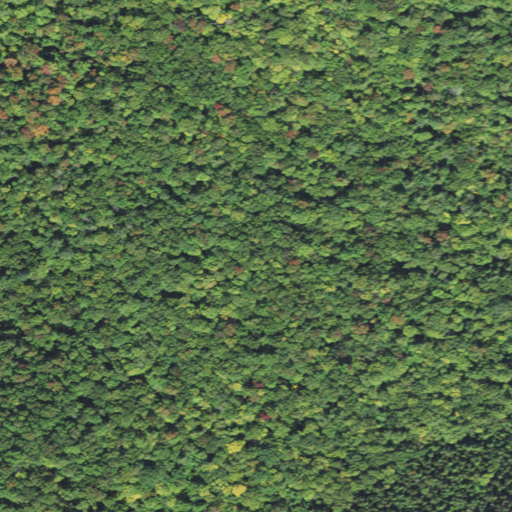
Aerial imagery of gap in New Hampshire named Dickey Notch containing deciduous forest, mixed forest, and evergreen forest